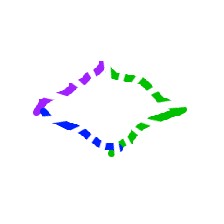
Shape: rhombus